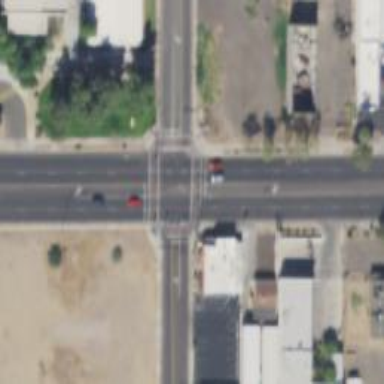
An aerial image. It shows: Solid stop line on the road.